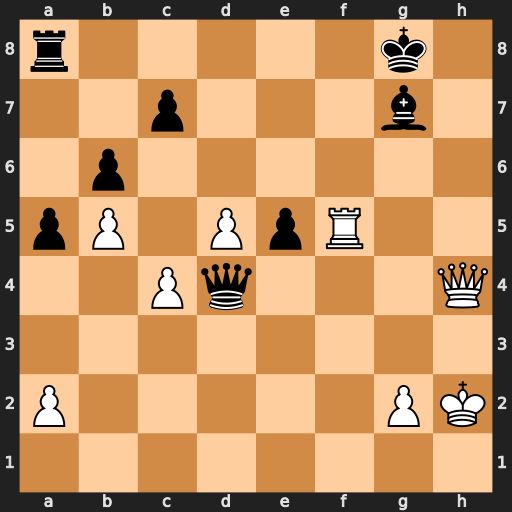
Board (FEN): r5k1/2p3b1/1p6/pP1PpR2/2Pq3Q/8/P5PK/8
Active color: w
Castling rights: -
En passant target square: -
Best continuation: Qe7 Qg4 Qf7+ Kh7 Rh5+ Qxh5+ Qxh5+